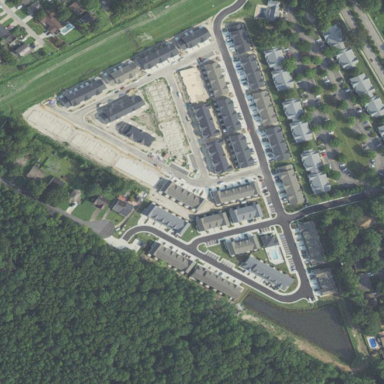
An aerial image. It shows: Residential area consisting of condominiums.